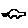
Label: car